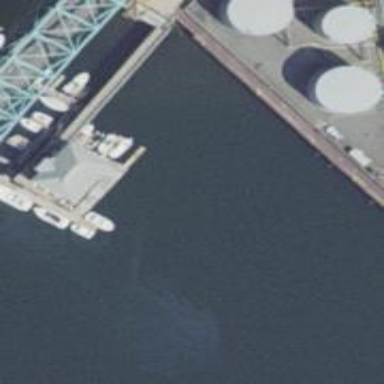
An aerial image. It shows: Man-made pier.